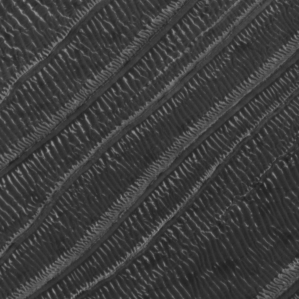
Label: frost